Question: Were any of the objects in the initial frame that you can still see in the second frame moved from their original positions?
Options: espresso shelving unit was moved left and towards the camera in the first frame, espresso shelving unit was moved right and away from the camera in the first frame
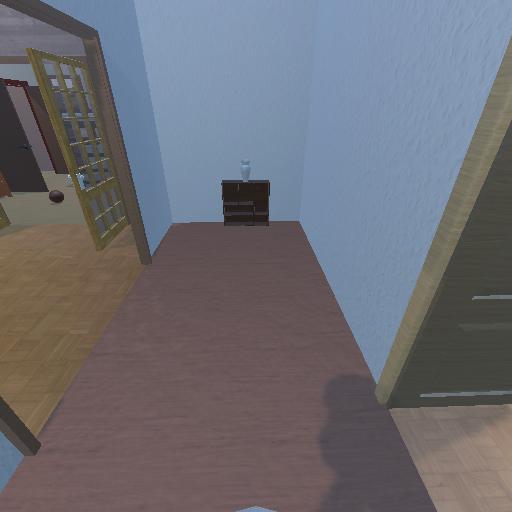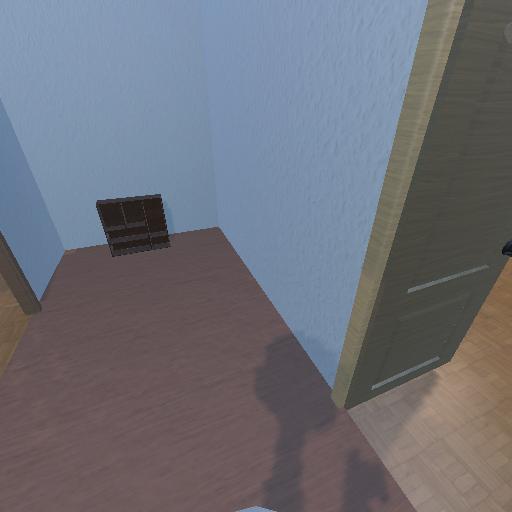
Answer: espresso shelving unit was moved left and towards the camera in the first frame